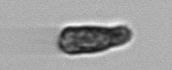
Label: Pseudochattonella_farcimen